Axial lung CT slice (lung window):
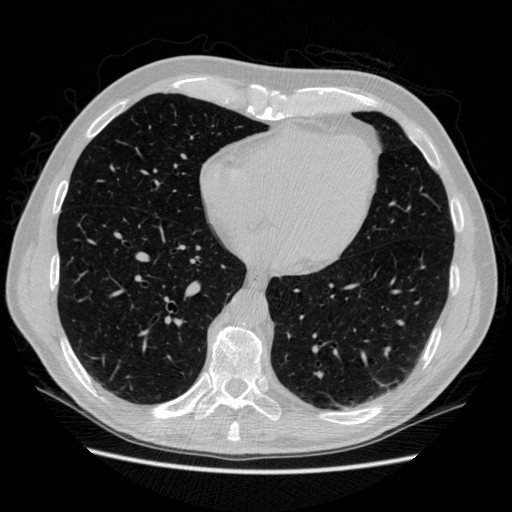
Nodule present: no